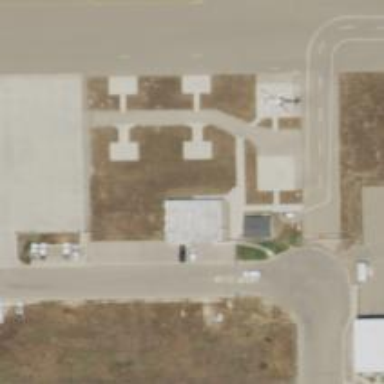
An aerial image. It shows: Image showing helipad at airport.